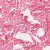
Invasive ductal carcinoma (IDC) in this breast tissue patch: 0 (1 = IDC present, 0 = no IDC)